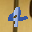
Label: 4